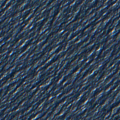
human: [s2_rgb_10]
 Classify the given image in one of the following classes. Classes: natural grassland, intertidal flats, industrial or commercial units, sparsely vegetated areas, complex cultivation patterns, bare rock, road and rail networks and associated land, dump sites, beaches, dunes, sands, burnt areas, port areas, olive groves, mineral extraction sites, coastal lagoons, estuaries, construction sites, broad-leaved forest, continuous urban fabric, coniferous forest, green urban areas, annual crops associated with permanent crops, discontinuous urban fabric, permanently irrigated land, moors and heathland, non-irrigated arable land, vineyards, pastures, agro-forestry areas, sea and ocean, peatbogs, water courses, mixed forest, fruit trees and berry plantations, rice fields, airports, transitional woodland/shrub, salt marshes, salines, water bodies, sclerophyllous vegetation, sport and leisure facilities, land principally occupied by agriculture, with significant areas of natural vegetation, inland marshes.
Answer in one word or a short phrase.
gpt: sea and ocean